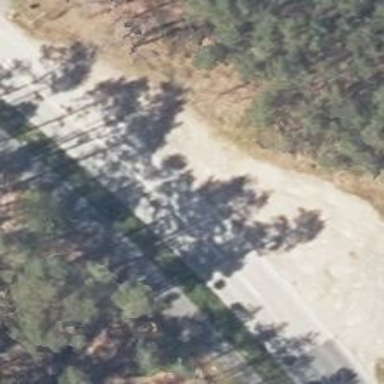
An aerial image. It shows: Unclassified road with asphalt surface.